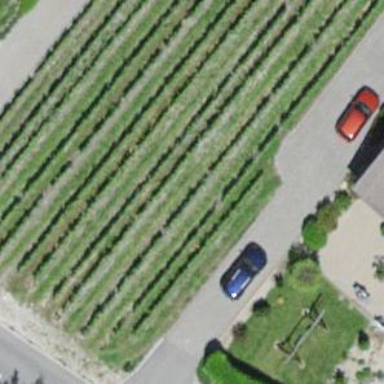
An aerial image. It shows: Beautiful vineyard in the countryside.